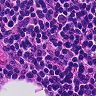
Metastatic tissue present: no